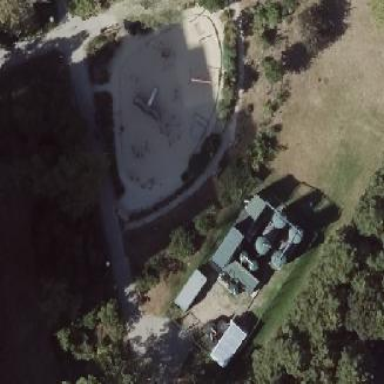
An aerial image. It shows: Sandpit playground.